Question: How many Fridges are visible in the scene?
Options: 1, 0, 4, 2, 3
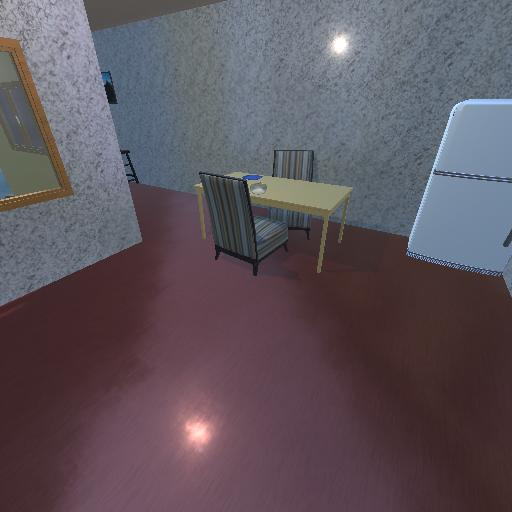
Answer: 1